Field crop: maize
Growth stage: 2
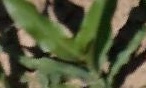
Species: maize